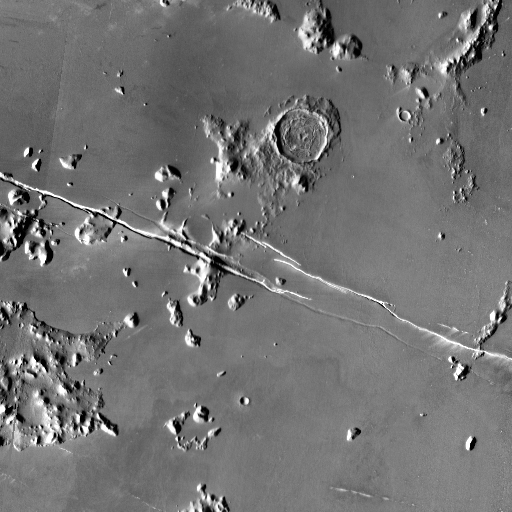
Crater classes present: Background, Other, Buried